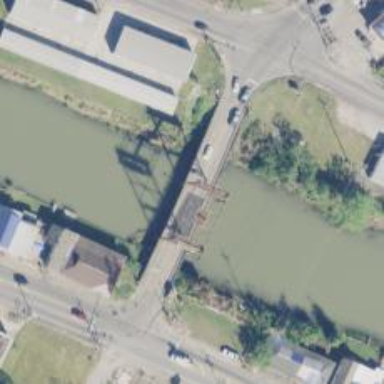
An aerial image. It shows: Secondary road crossing lift bridge.